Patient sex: F
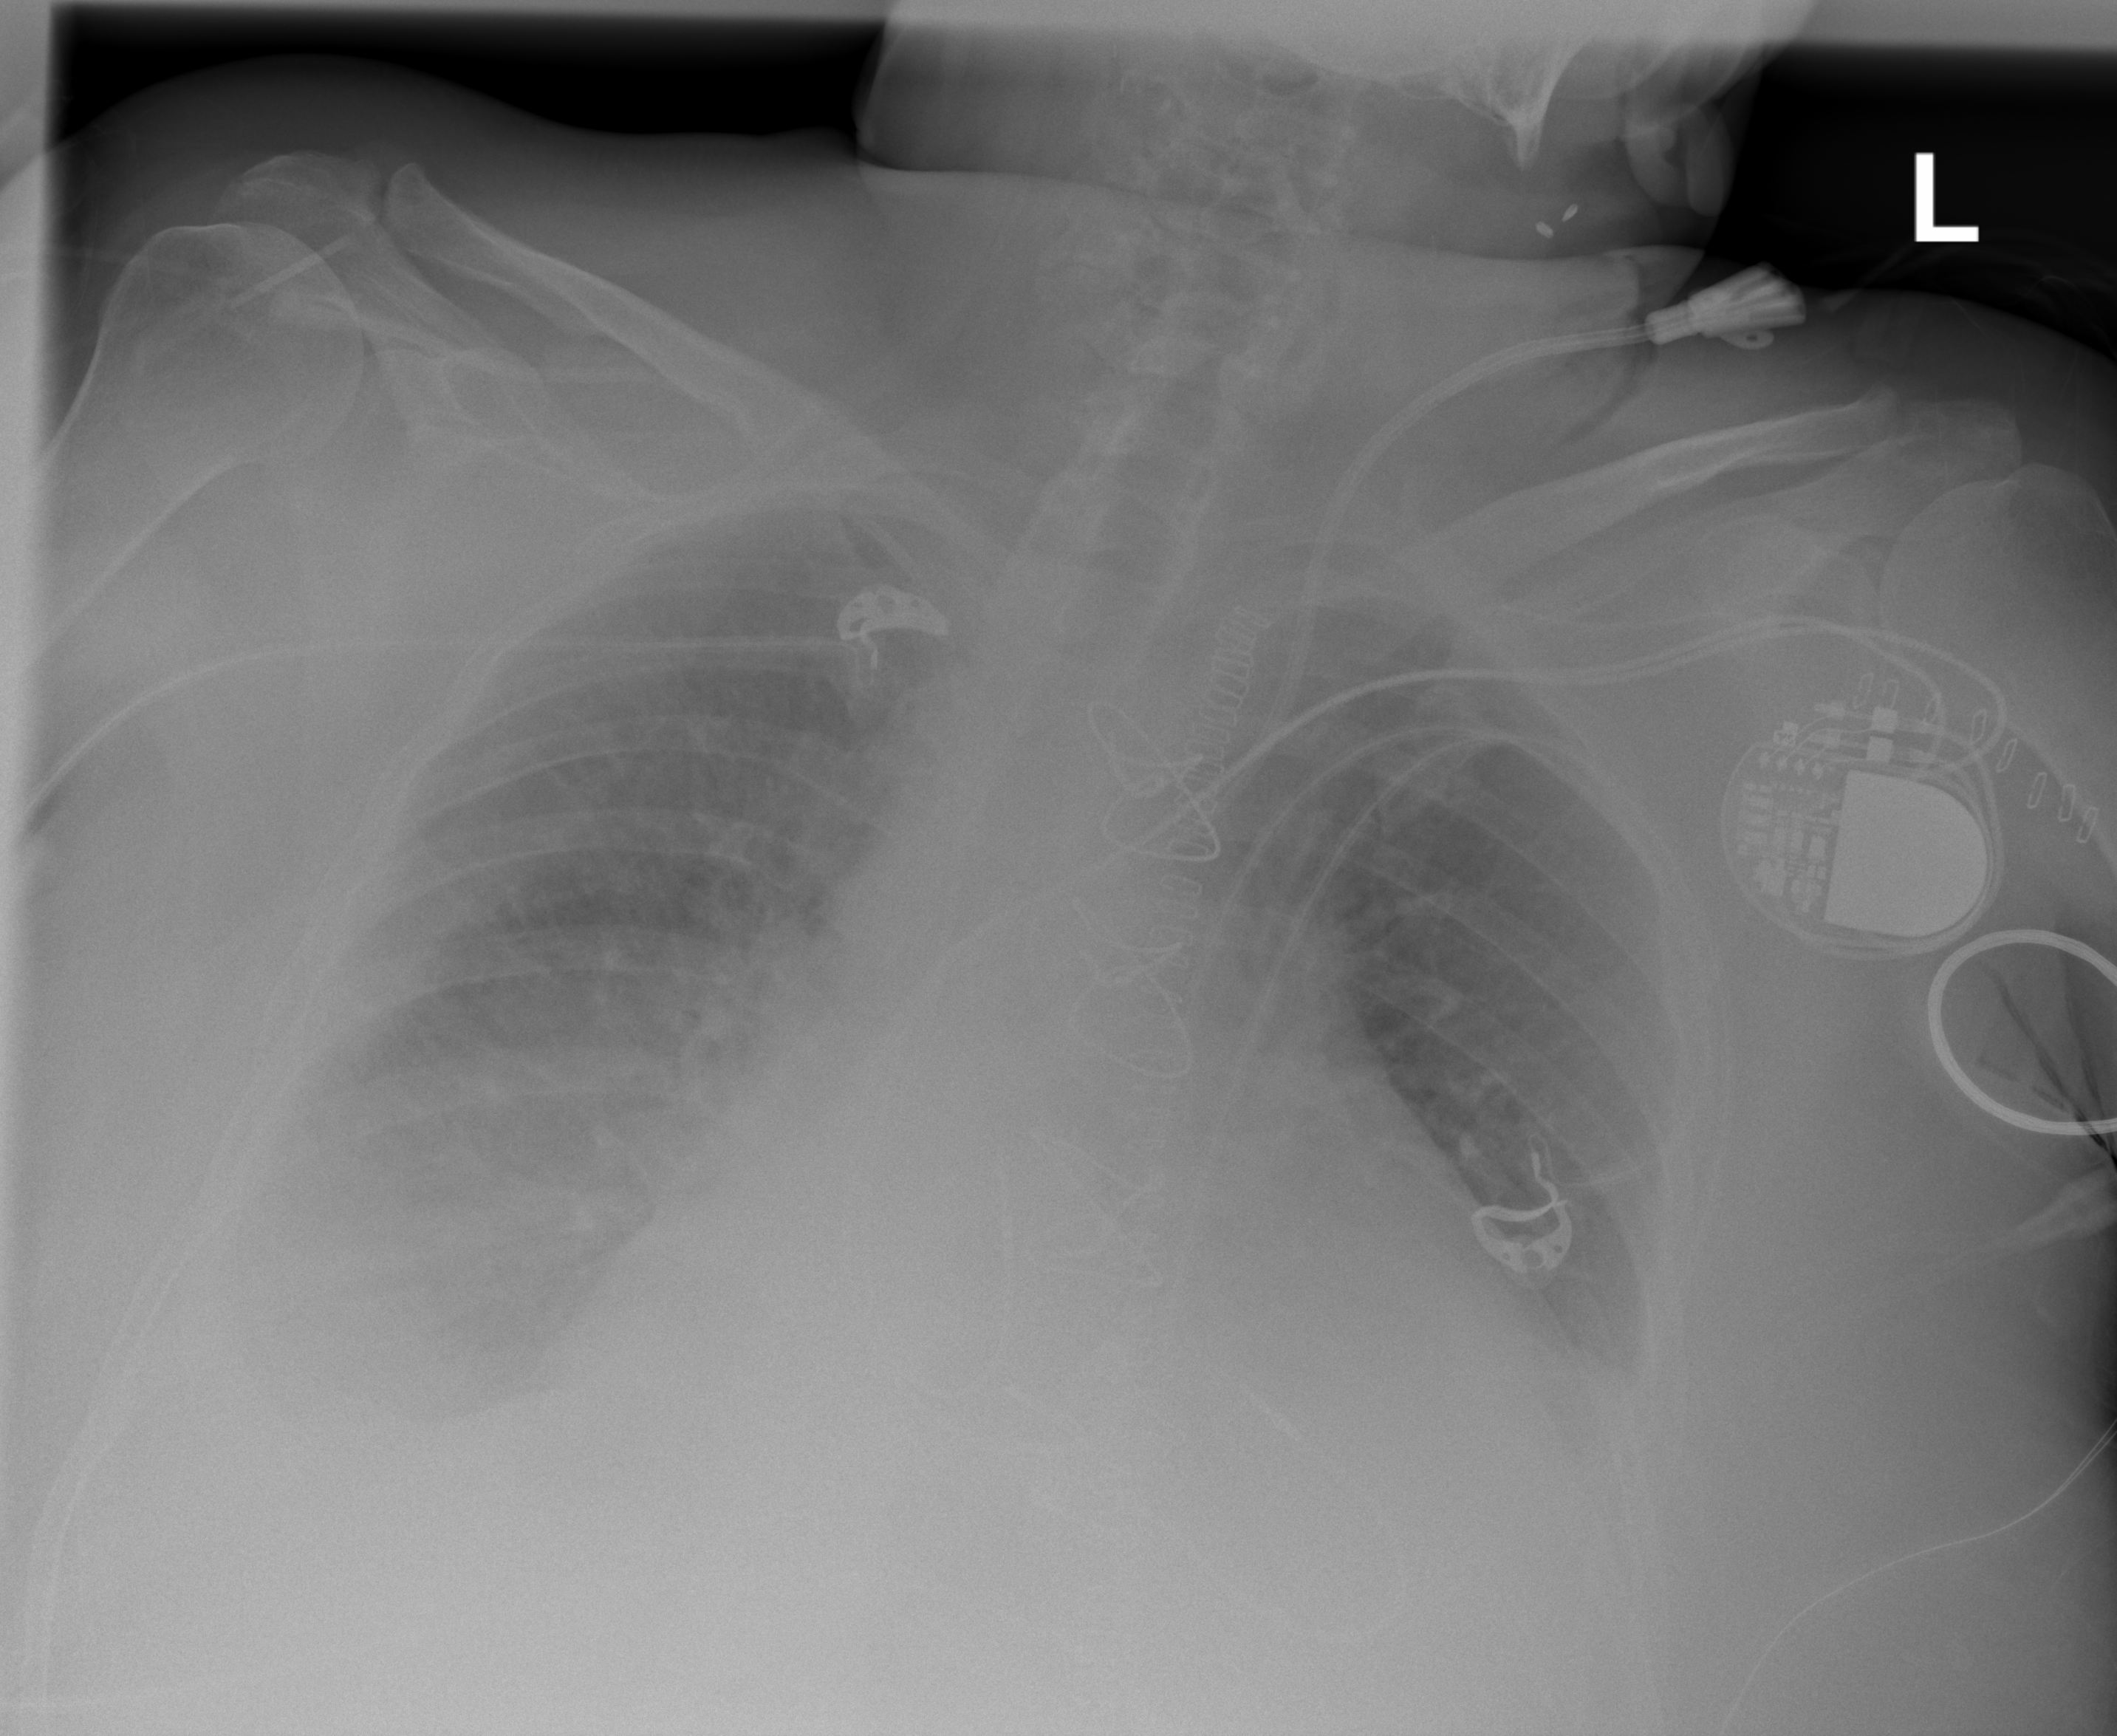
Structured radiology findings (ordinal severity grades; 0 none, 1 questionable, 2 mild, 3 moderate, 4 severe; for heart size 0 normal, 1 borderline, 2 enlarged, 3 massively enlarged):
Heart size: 2
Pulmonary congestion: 2
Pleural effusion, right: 2
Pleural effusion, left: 2
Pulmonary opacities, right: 3
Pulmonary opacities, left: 2
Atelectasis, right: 2
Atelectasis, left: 2